Question: Previously with chart.js v2, I could loop through the dataset object within the chart object and find out the default colors that were assigned. I then use these colors to color custom buttons elsewhere on my webpage.
With chart.js v2 I could find the color by looking for this attribute:
'''
chart.datasets[index].borderColor
'''
With chart.js v4, the borderColor attribute is not defined unless I had specifically chosen a color myself when adding the dataset.
I have tried expanding the chart object in the debug console and couldn't see where I would be able to read the auto-assigned chart colors. I am hoping someone can point me in the right direction.
Note, this is part of an angular app, and I am using ng2-charts to load chart.js. I intend to loop through the chart object to find the dataset colors in the html template.
Here is what the chart object looks like with v4:

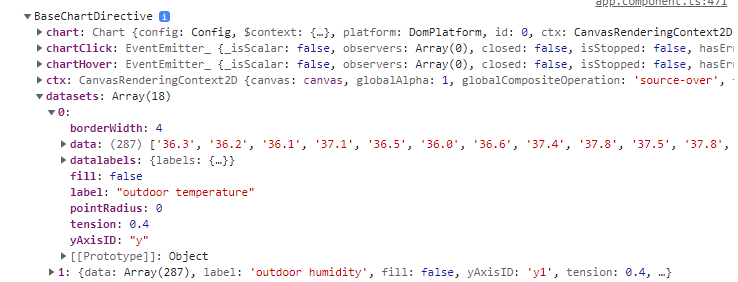
Answer: So it turns out I was setting a borderColor attribute to one of my datasets, which when set seems to disable chart.js from auto-coloring the rest of the datasets.
See here: <URL>
'''
const ctx = document.getElementById("myChart");
const myChart = new Chart(ctx, {
type: 'line',
data: {
labels: ["Red", "Blue", "Yellow", "Green", "Purple", "Orange"],
datasets: [{
label: '# of Votes 1',
data: [12, 19, 3, 5, 2, 3]
},
{
label: '# of Votes 2 ',
data: [10, 15, 13, 8, 4, 6],
borderColor: "green"
}
]
},
options: {}
});
console.log(myChart.data.datasets[0].borderColor)
'''
'''
<script src="https://npmcdn.com/chart.js@4.2.1/dist/chart.umd.js"></script>
<div class="myChartDiv">
<canvas id="myChart" width="400" height="400"></canvas>
</div>
'''
Chart.js do have an option to forceOverride the color and force each dataset to get a color, but as it says, this forceOverride option, overrides the custom color I was giving to one dataset.
'''
const ctx = document.getElementById("myChart");
const myChart = new Chart(ctx, {
type: 'line',
data: {
labels: ["Red", "Blue", "Yellow", "Green", "Purple", "Orange"],
datasets: [{
label: '# of Votes 1',
data: [12, 19, 3, 5, 2, 3]
},
{
label: '# of Votes 2 ',
data: [10, 15, 13, 8, 4, 6],
borderColor: "green"
}
]
},
options: {
plugins: {
colors: {
forceOverride: true
}
}
}
});
console.log(myChart.data.datasets[0].borderColor)
'''
'''
<script src="https://npmcdn.com/chart.js@4.2.1/dist/chart.umd.js"></script>
<div class="myChartDiv">
<canvas id="myChart" width="400" height="400"></canvas>
</div>
'''
There are plugins that can handle this situation, such as "autocolors", but I found that when viewing the borderColor property for the dataset it was returning an array of colors for every point of the dataset (i.e. if some points overlapped, the corresponding element in the array would be a different color).
In then end I decided to supply my own color palette and make sure that every dataset was assigned their own borderColor as I was generating the datasets.